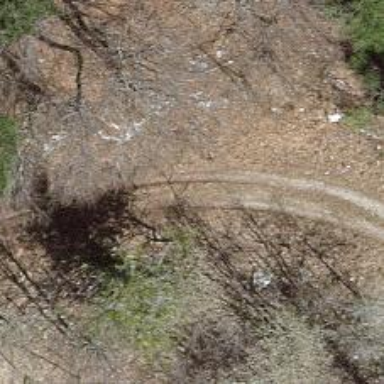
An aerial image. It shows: Unpaved track road.